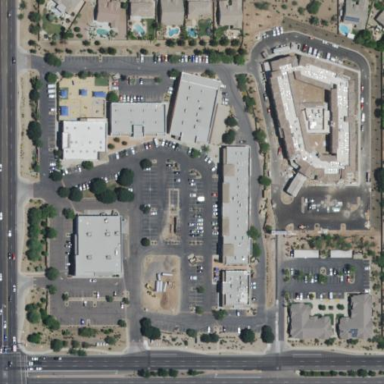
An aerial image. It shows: Retail area.